Question: I am having an error related to IE7-js while I do not have IE7-js in my website. I am banging my head around for hours and still did not get a clue about it.
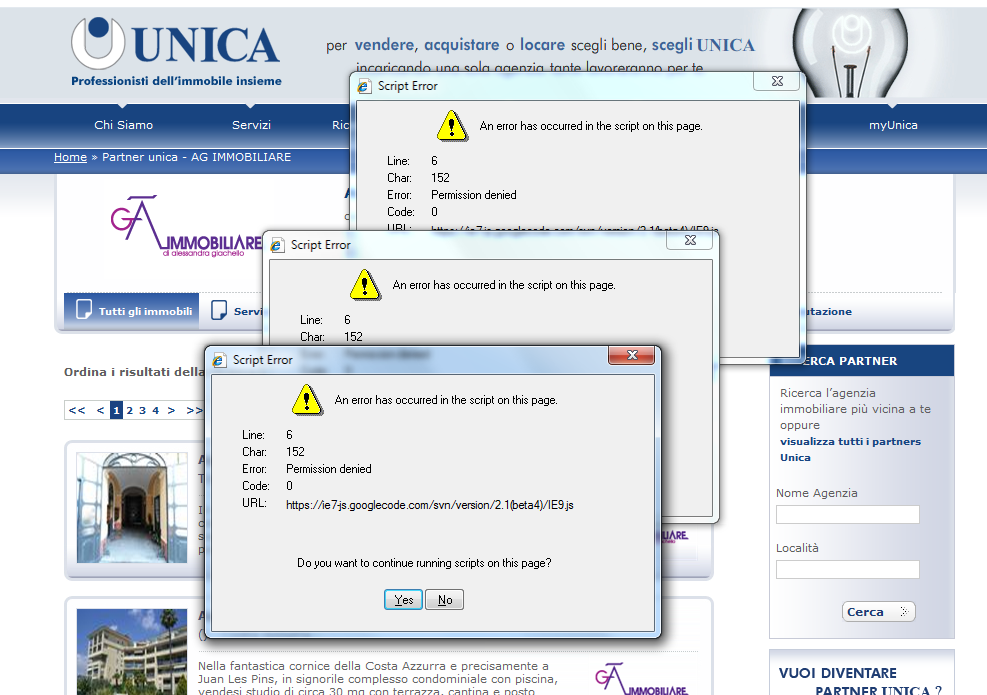
Answer: You have 'iframe's which load content from 'http://www.formstack.com/forms/?...'
There's this code on those pages:
'''
<!--[if lt IE 9]>
<script src="https://ie7-js.googlecode.com/svn/version/2.1(beta4)/IE9.js"></script>
<![endif]-->
'''
This is the script causing 'Permission denied' error. The code tries to access 'top.window', which is not allowed when both pages are not in the same domain '(if(/ie7_off/.test(top.location.search)||t<5.5||t>=h.compat)'.